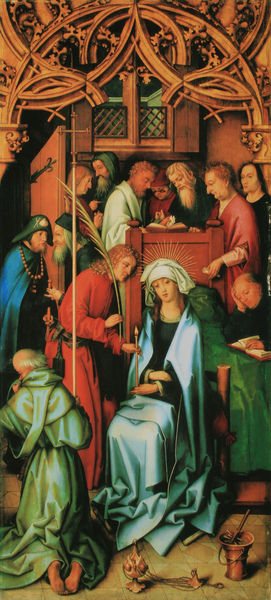
Titel: Marientod, Kaisheimer Alter
Künstler: Hans d.Ä. Holbein
Standort: München
Institution: Alte Pinakothek
Schlagwörter: blau, mann, schatten, umhang, wasser, grün, menschen, sitzen, braun, fenster, frau, holz, kleid, licht, männer, tür, weiss, rot, tuch, hochformat, bart, bärte, falten, gitter, gewand, mantel, gewänder, bücher, bogen, stab, kette, kopftuch, lesen, ornamente, palmwedel, faltenwurf, aufstützen, buch, kreuz, strahlen, zweig, altar, pult, palmzweig, heiligenschein, weihrauch, heilige, eimer, maria, szepter, blättern, weihwasser